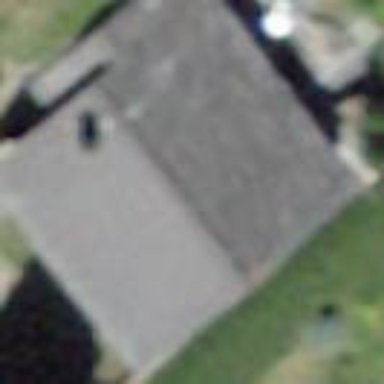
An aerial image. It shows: Building with tiled roof.